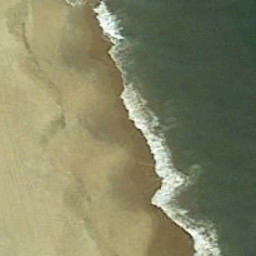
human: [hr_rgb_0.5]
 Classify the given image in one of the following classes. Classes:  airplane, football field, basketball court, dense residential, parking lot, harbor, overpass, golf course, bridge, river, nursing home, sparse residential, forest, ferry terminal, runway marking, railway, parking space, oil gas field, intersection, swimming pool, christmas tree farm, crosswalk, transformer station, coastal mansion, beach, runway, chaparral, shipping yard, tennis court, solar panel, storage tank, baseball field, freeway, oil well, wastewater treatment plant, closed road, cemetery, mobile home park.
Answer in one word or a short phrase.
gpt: beach